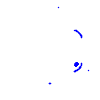
Particle: electron